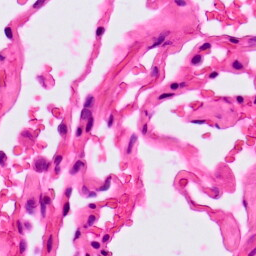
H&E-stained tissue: Lung